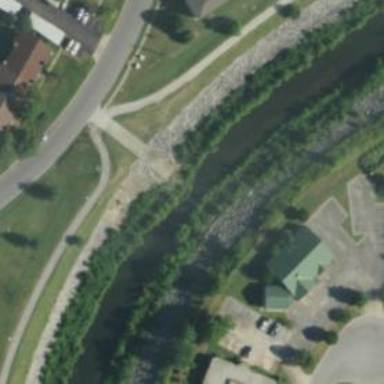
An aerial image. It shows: Slipway on service road designed for leisure land access.